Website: lowes
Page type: receipt
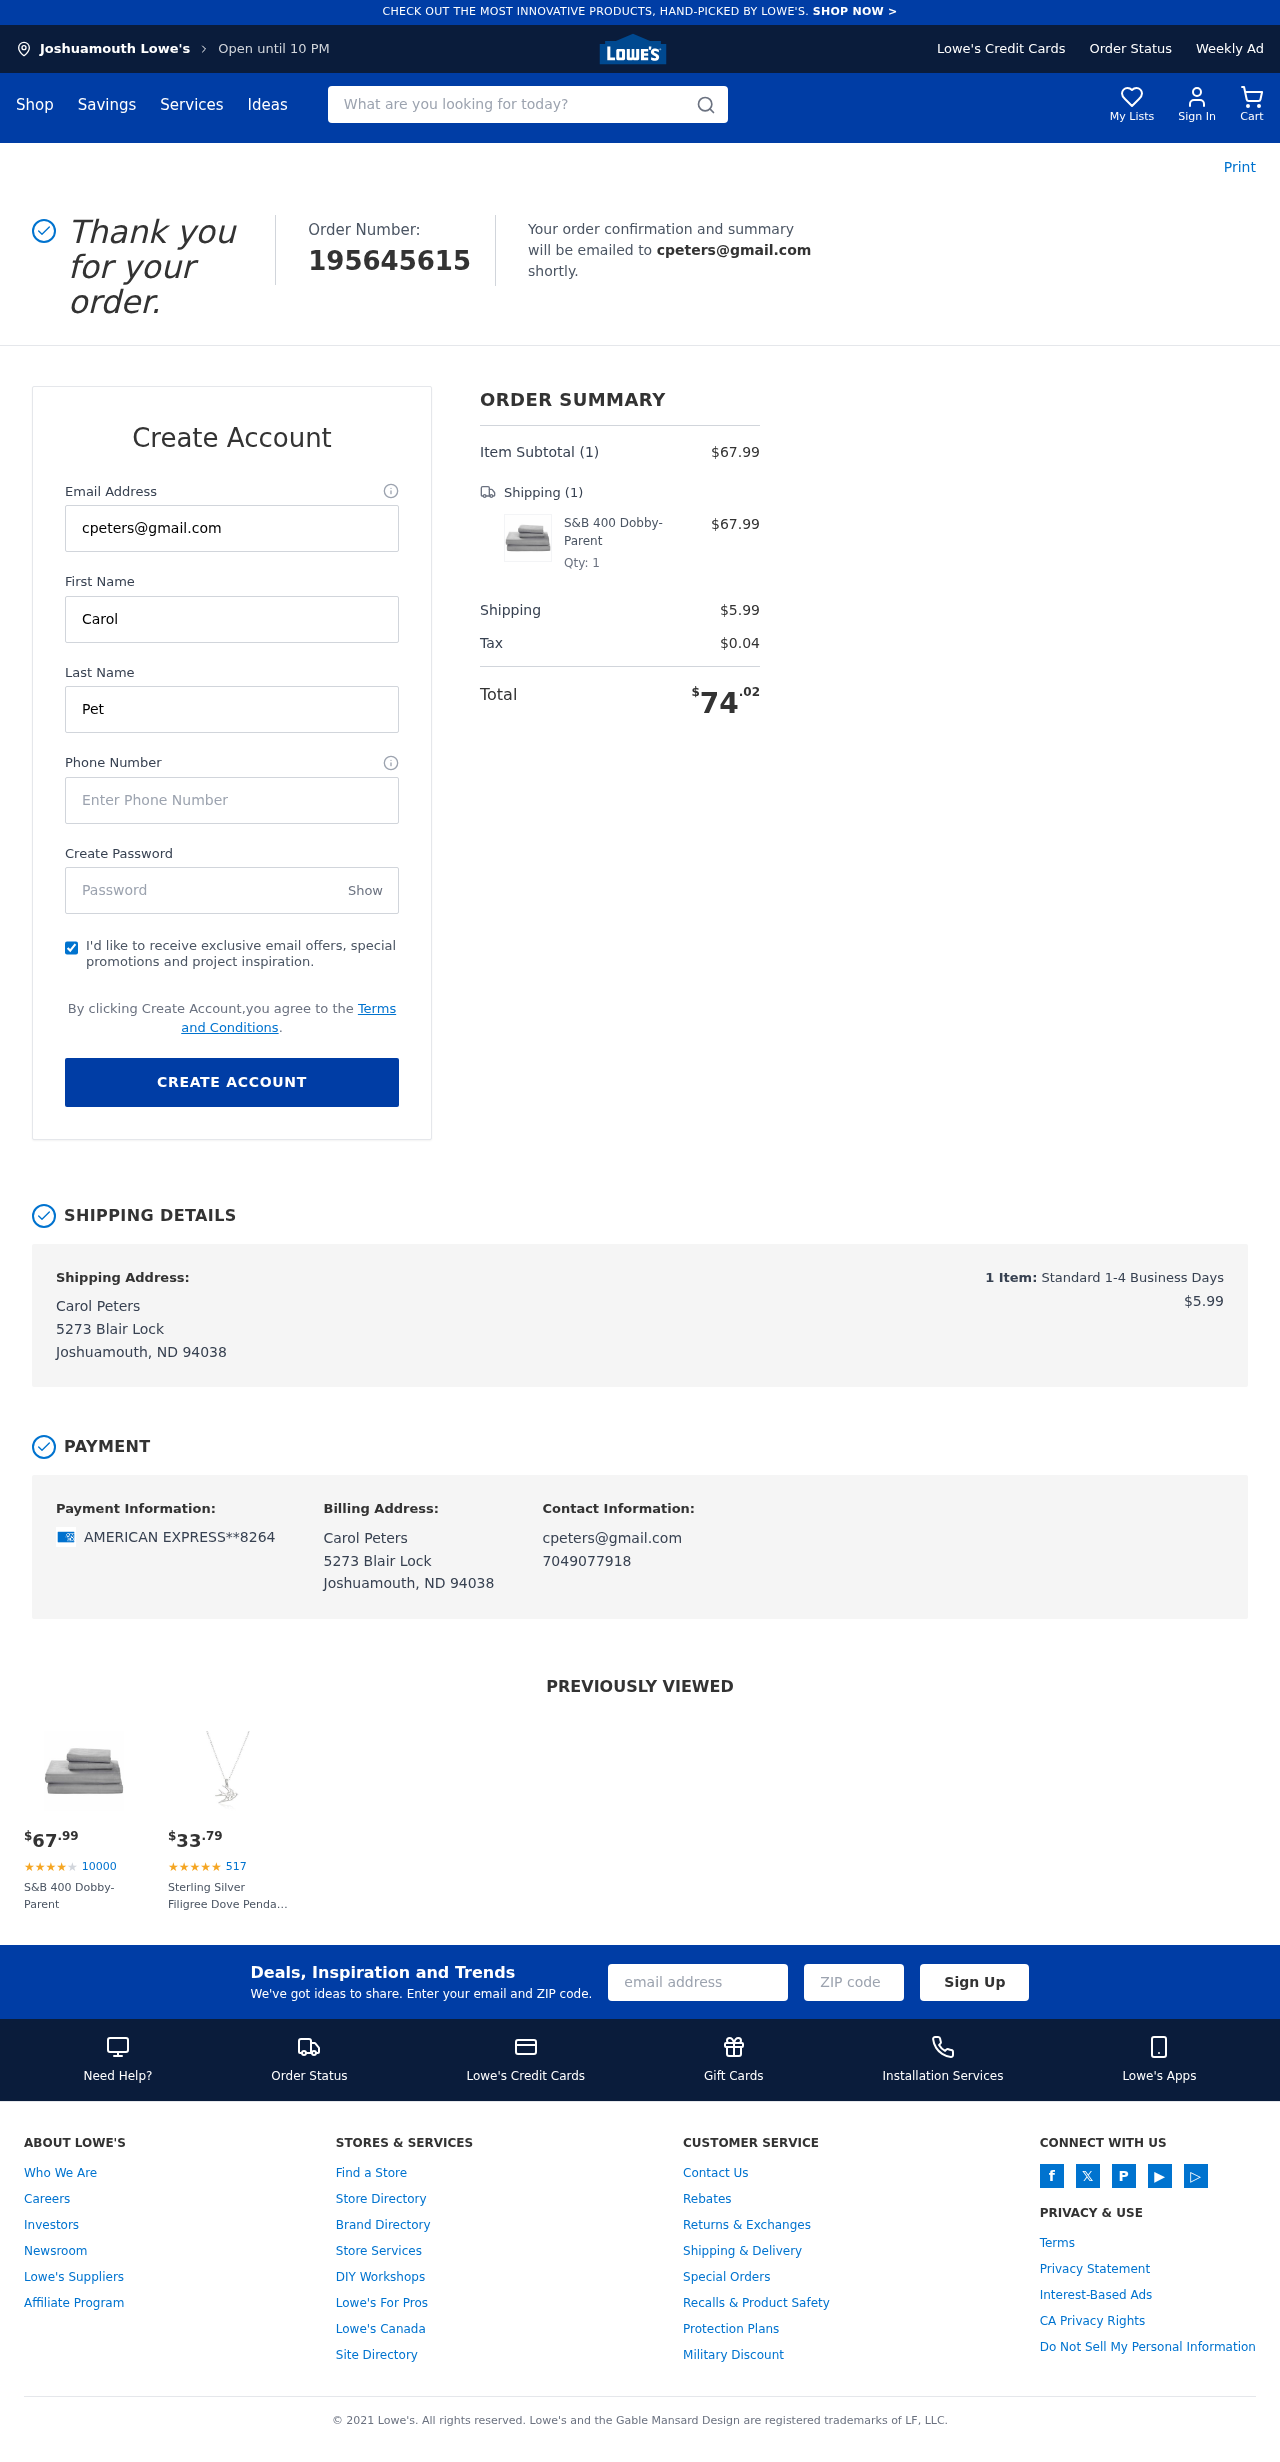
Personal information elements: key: PII_CARD_LAST4
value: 8264
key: PII_CARD_TYPE
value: AMERICAN EXPRESS
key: PII_CITY
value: Joshuamouth
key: PII_EMAIL
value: cpeters@gmail.com
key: PII_FULLNAME
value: Carol Peters
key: PII_PHONE
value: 7049077918
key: PII_STREET
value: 5273 Blair Lock
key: PII_FIRSTNAME
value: Carol
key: PII_LASTNAME
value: Peters
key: PII_CITY_STATE_ZIP
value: Joshuamouth, ND 94038
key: PII_FULLNAME2
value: Carol Peters
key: PII_FULLNAME3
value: Carol Peters
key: PII_FIRSTNAME2
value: Carol
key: PII_FIRSTNAME3
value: Carol
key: PII_LASTNAME2
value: Peters
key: PII_LASTNAME3
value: Peters
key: PII_FIRSTNAME_DERIVED
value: Carol
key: PII_LASTNAME_DERIVED
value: Peters
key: PII_FULLNAME_DERIVED
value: Carol Peters
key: PII_NAME_FULL_DERIVED
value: Carol Peters
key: PII_POSTCODE
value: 94038
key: PII_STATE_ABBR
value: ND
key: PII_POSTCODE_FULL
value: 94038
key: PII_CITY_STATE
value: Joshuamouth, ND
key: PII_POSTCODE_NUMERIC
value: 94038
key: PII_EMAIL2
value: cpeters@gmail.com
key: PII_EMAIL3
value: cpeters@gmail.com
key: PII_PHONE_LINE
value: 7918
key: PII_PHONE_SUFFIX
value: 7918
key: PII_PHONE2
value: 7049077918
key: PII_PHONE3
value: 7049077918
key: PII_PHONE_NUMERIC
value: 7049077918
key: PII_PHONE_LINE_NUMERIC
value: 7918
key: PII_PHONE_SUFFIX_NUMERIC
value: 7918
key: PII_PHONE2_NUMERIC
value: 7049077918
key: PII_PHONE3_NUMERIC
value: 7049077918
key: PII_PHONE_DIGITS
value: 7049077918
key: PII_PHONE_LAST4
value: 7918
Product elements: key: PRODUCT1_NAME
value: S&B 400 Dobby-Parent
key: PRODUCT1_PRICE
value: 67.99
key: PRODUCT1_QUANTITY
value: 1
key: PRODUCT2_NAME
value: Sterling Silver Filigree Dove Pendant Necklace, 18"
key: PRODUCT2_NUM_RATINGS
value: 517
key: PRODUCT2_PRICE
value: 33.79
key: PRODUCT1_PRICE2
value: $67.99
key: PRODUCT1_RATING2
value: ★
★
★
★
★
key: PRODUCT1_NUM_RATINGS2
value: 10000
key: PRODUCT1_NAME2
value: S&B 400 Dobby-Parent
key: PRODUCT2_RATING
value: ★
★
★
★
★
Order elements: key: ORDER_ID
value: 195645615
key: ORDER_NUM_ITEMS
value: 1
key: ORDER_SUBTOTAL
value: $67.99
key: ORDER_NUM_ITEMS2
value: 1
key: ORDER_SHIPPING_COST
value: $5.99
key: ORDER_TAX
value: $0.04
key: ORDER_TOTAL
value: $74.02
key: ORDER_NUM_ITEMS3
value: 1
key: ORDER_SHIPPING_COST2
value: $5.99
Search elements: key: HEADER_SEARCH
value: What are you looking for today?